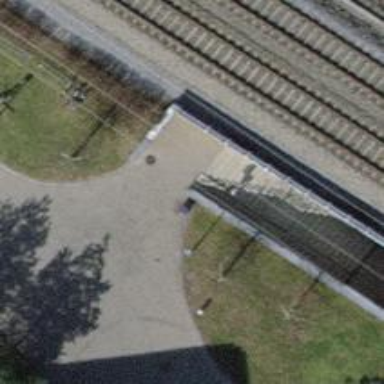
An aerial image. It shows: Concrete steps with ramp.